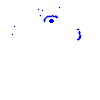
Particle: electron